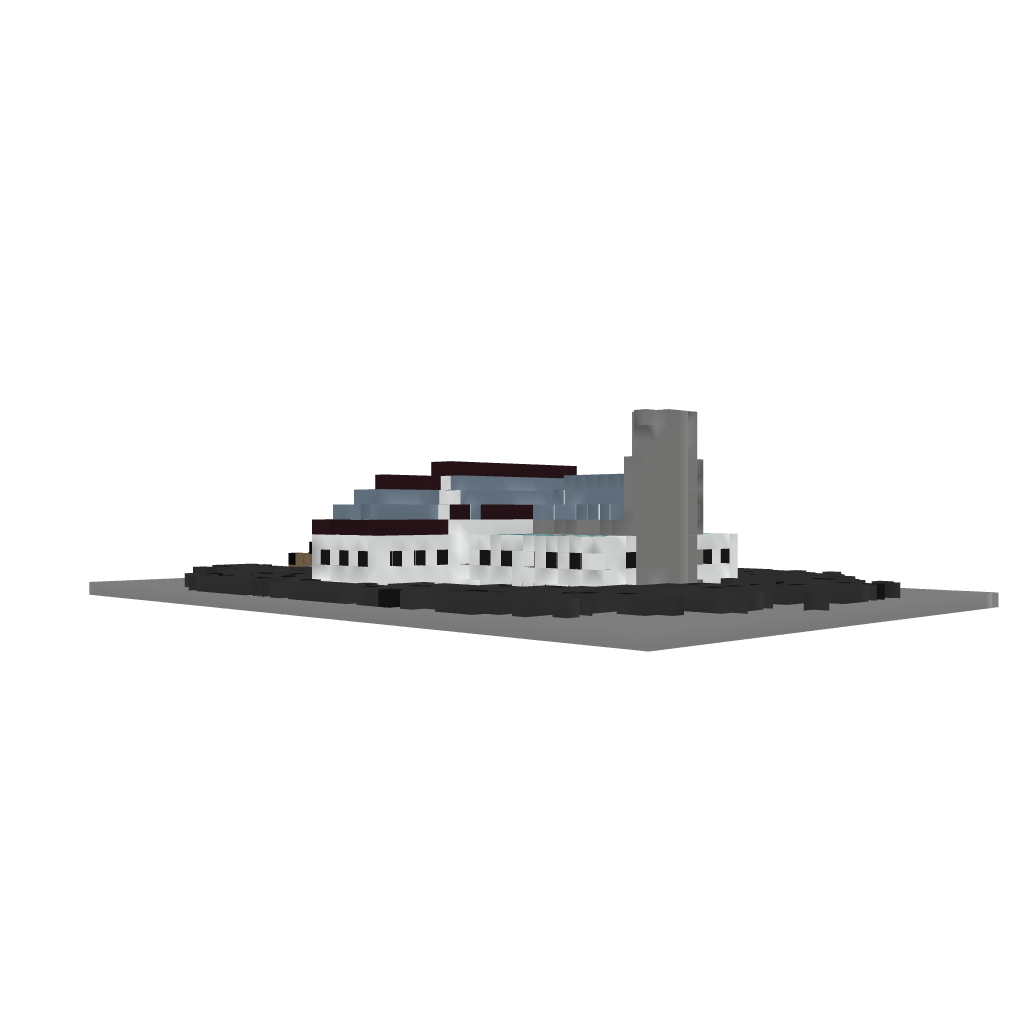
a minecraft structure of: Small Mansion